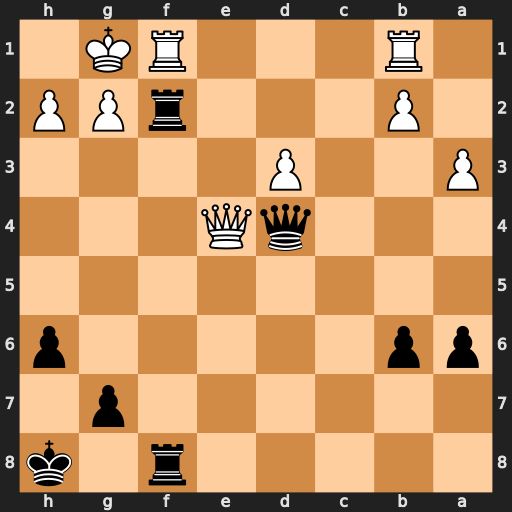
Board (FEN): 5r1k/6p1/pp5p/8/3qQ3/P2P4/1P3rPP/1R3RK1
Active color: b
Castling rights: -
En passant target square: -
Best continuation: Rxf1#